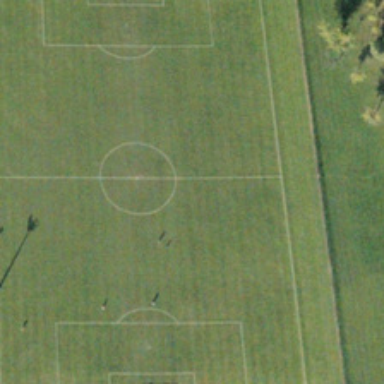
There is a big football field .